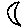
Label: moon